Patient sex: F
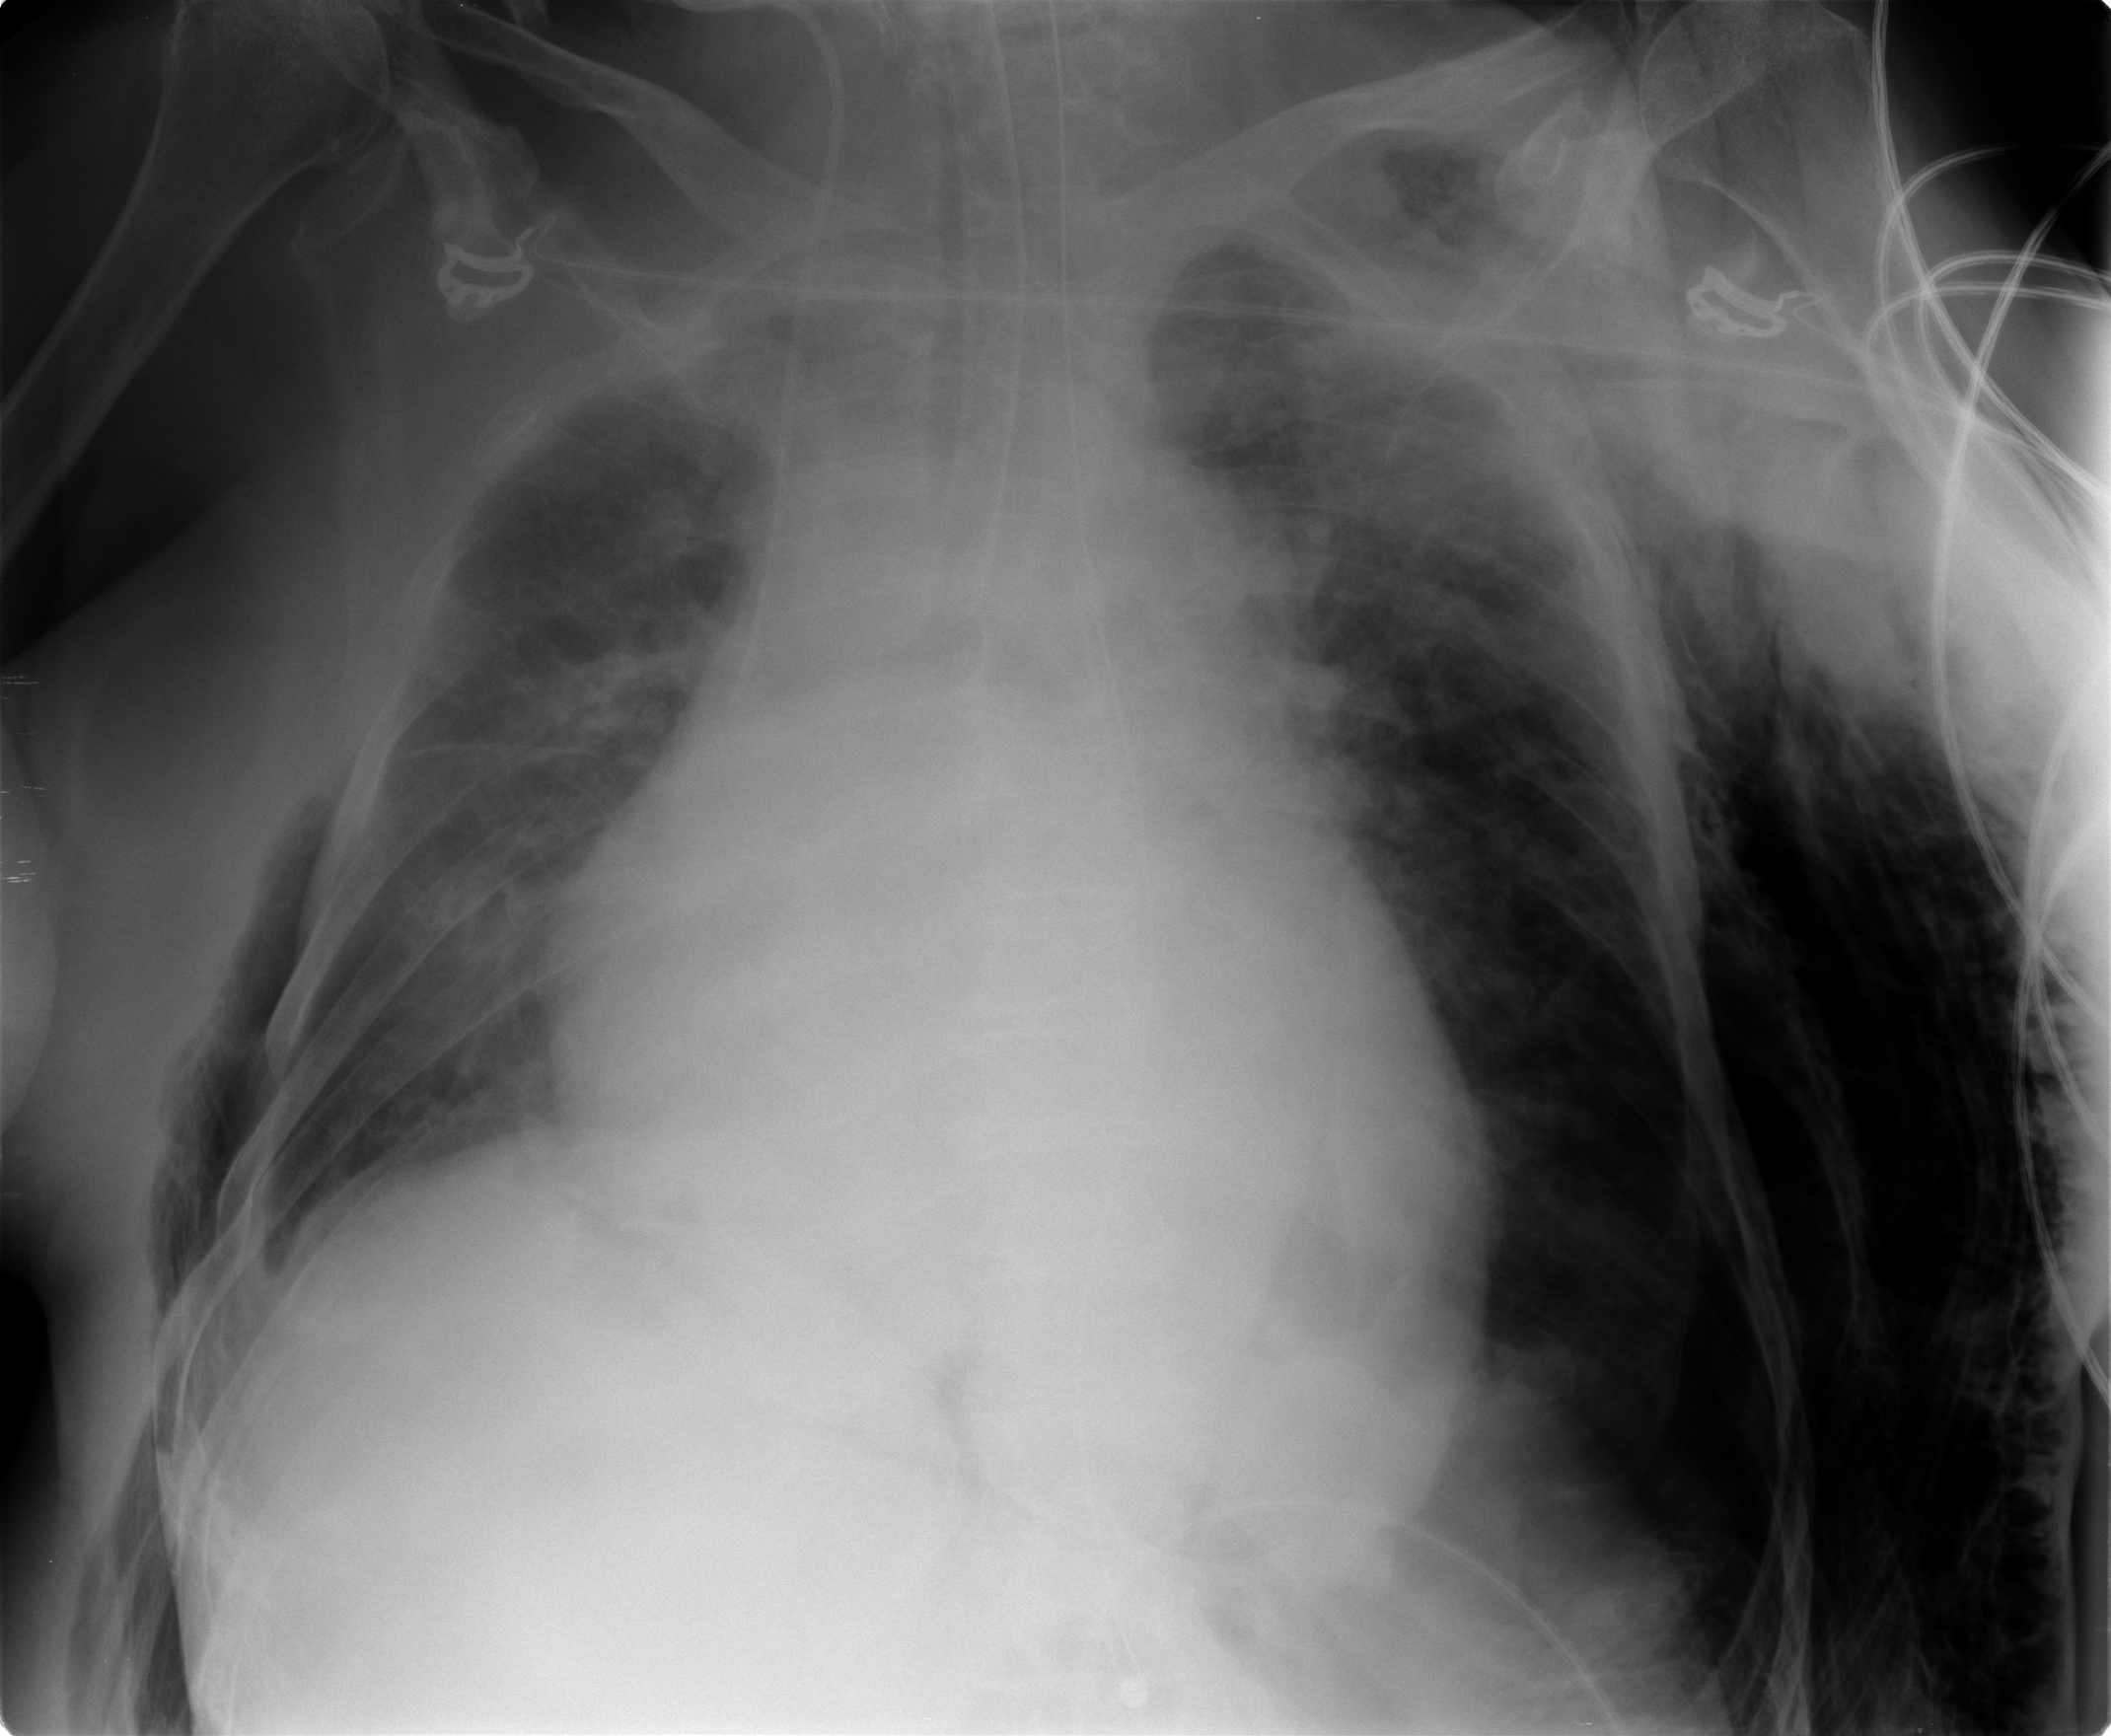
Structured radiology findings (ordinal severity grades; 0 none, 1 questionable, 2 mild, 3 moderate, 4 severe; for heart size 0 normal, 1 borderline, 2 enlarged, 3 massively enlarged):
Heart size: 3
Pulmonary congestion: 3
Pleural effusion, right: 2
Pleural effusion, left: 2
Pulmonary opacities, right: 2
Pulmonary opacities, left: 2
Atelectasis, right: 2
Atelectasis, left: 2